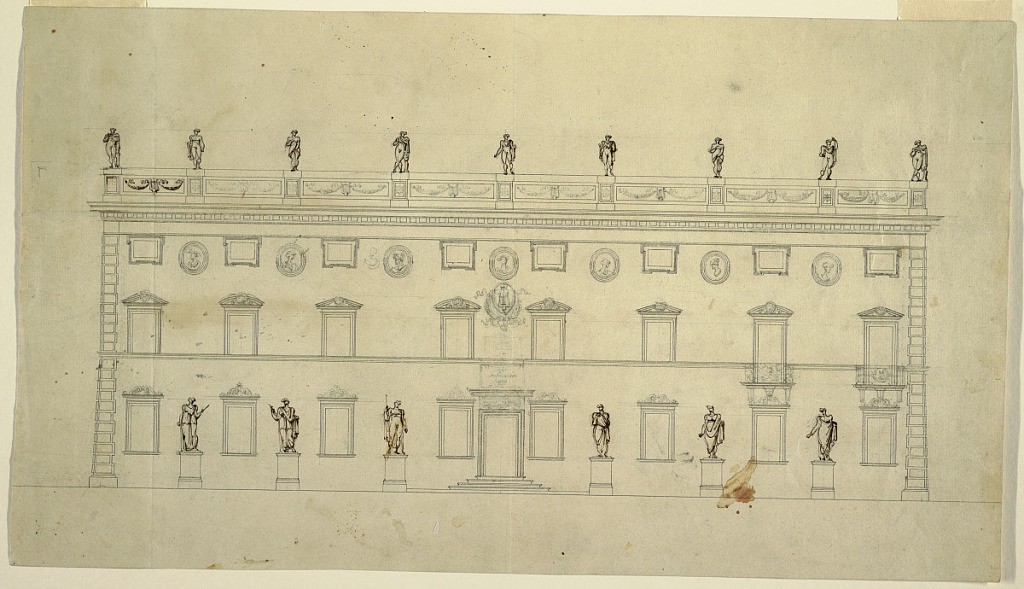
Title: Decoration of Facade of Building Dedicated to Music
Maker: Felice Giani, Italian, 1758–1823
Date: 1800–1825
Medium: Pen and ink over traces of graphite on laid paper
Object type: Drawing
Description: Elevation of three-story building, eight windows in ground and top floors, six windows and two doors in second story. Ground floor: six statues upon pedestals between windows. Lower two floors: decorations of tops of window cases. Second floor: trophy with lyre, railings before door. Top floor: busts in niches between windows of top floor.